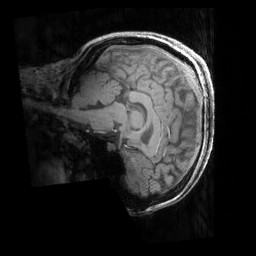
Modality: MP2RAGE
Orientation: sagittal